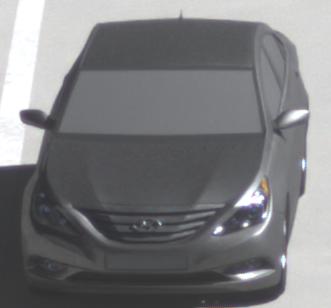
Make: Hyundai
Model: Sonata
Detailed model: Gen. 6 YF
Model produced from: 2009
Model produced until: 2016
Doors: 4
Color: gray
Road condition: dry road
Daytime: midday
Contrast: high contrast